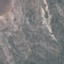
Land use / land cover class: HerbaceousVegetation